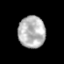
Tissue: prostate
Cell type: Epithelial cells
Senescence score: 0.2974
Nuclear area (px): 843
Mean DAPI intensity: 180.269